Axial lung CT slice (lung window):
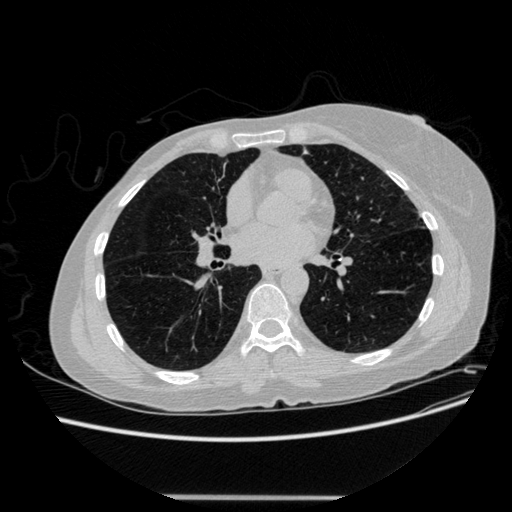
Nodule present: no